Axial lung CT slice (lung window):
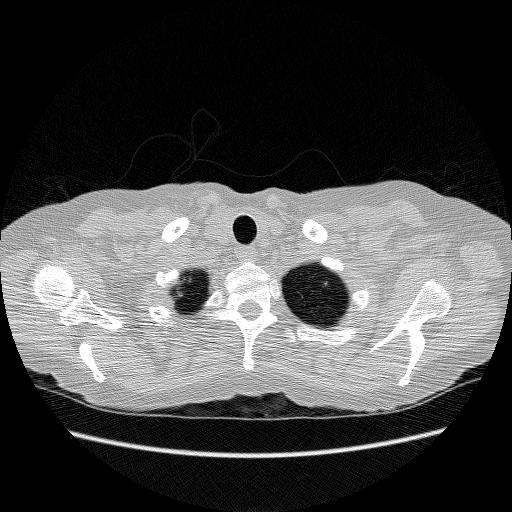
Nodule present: no